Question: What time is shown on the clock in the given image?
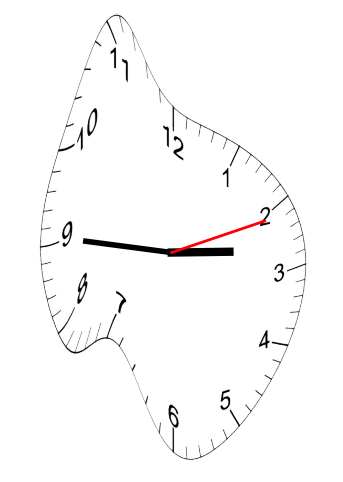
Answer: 02:45:11